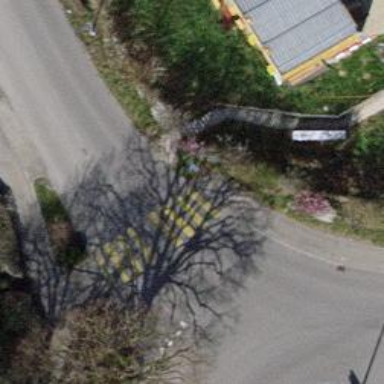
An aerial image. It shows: Zebra crossing on the road.